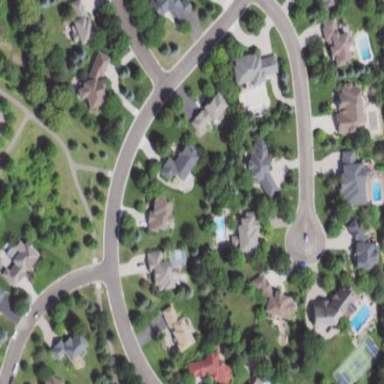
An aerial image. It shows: Single-family residential area.